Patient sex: F
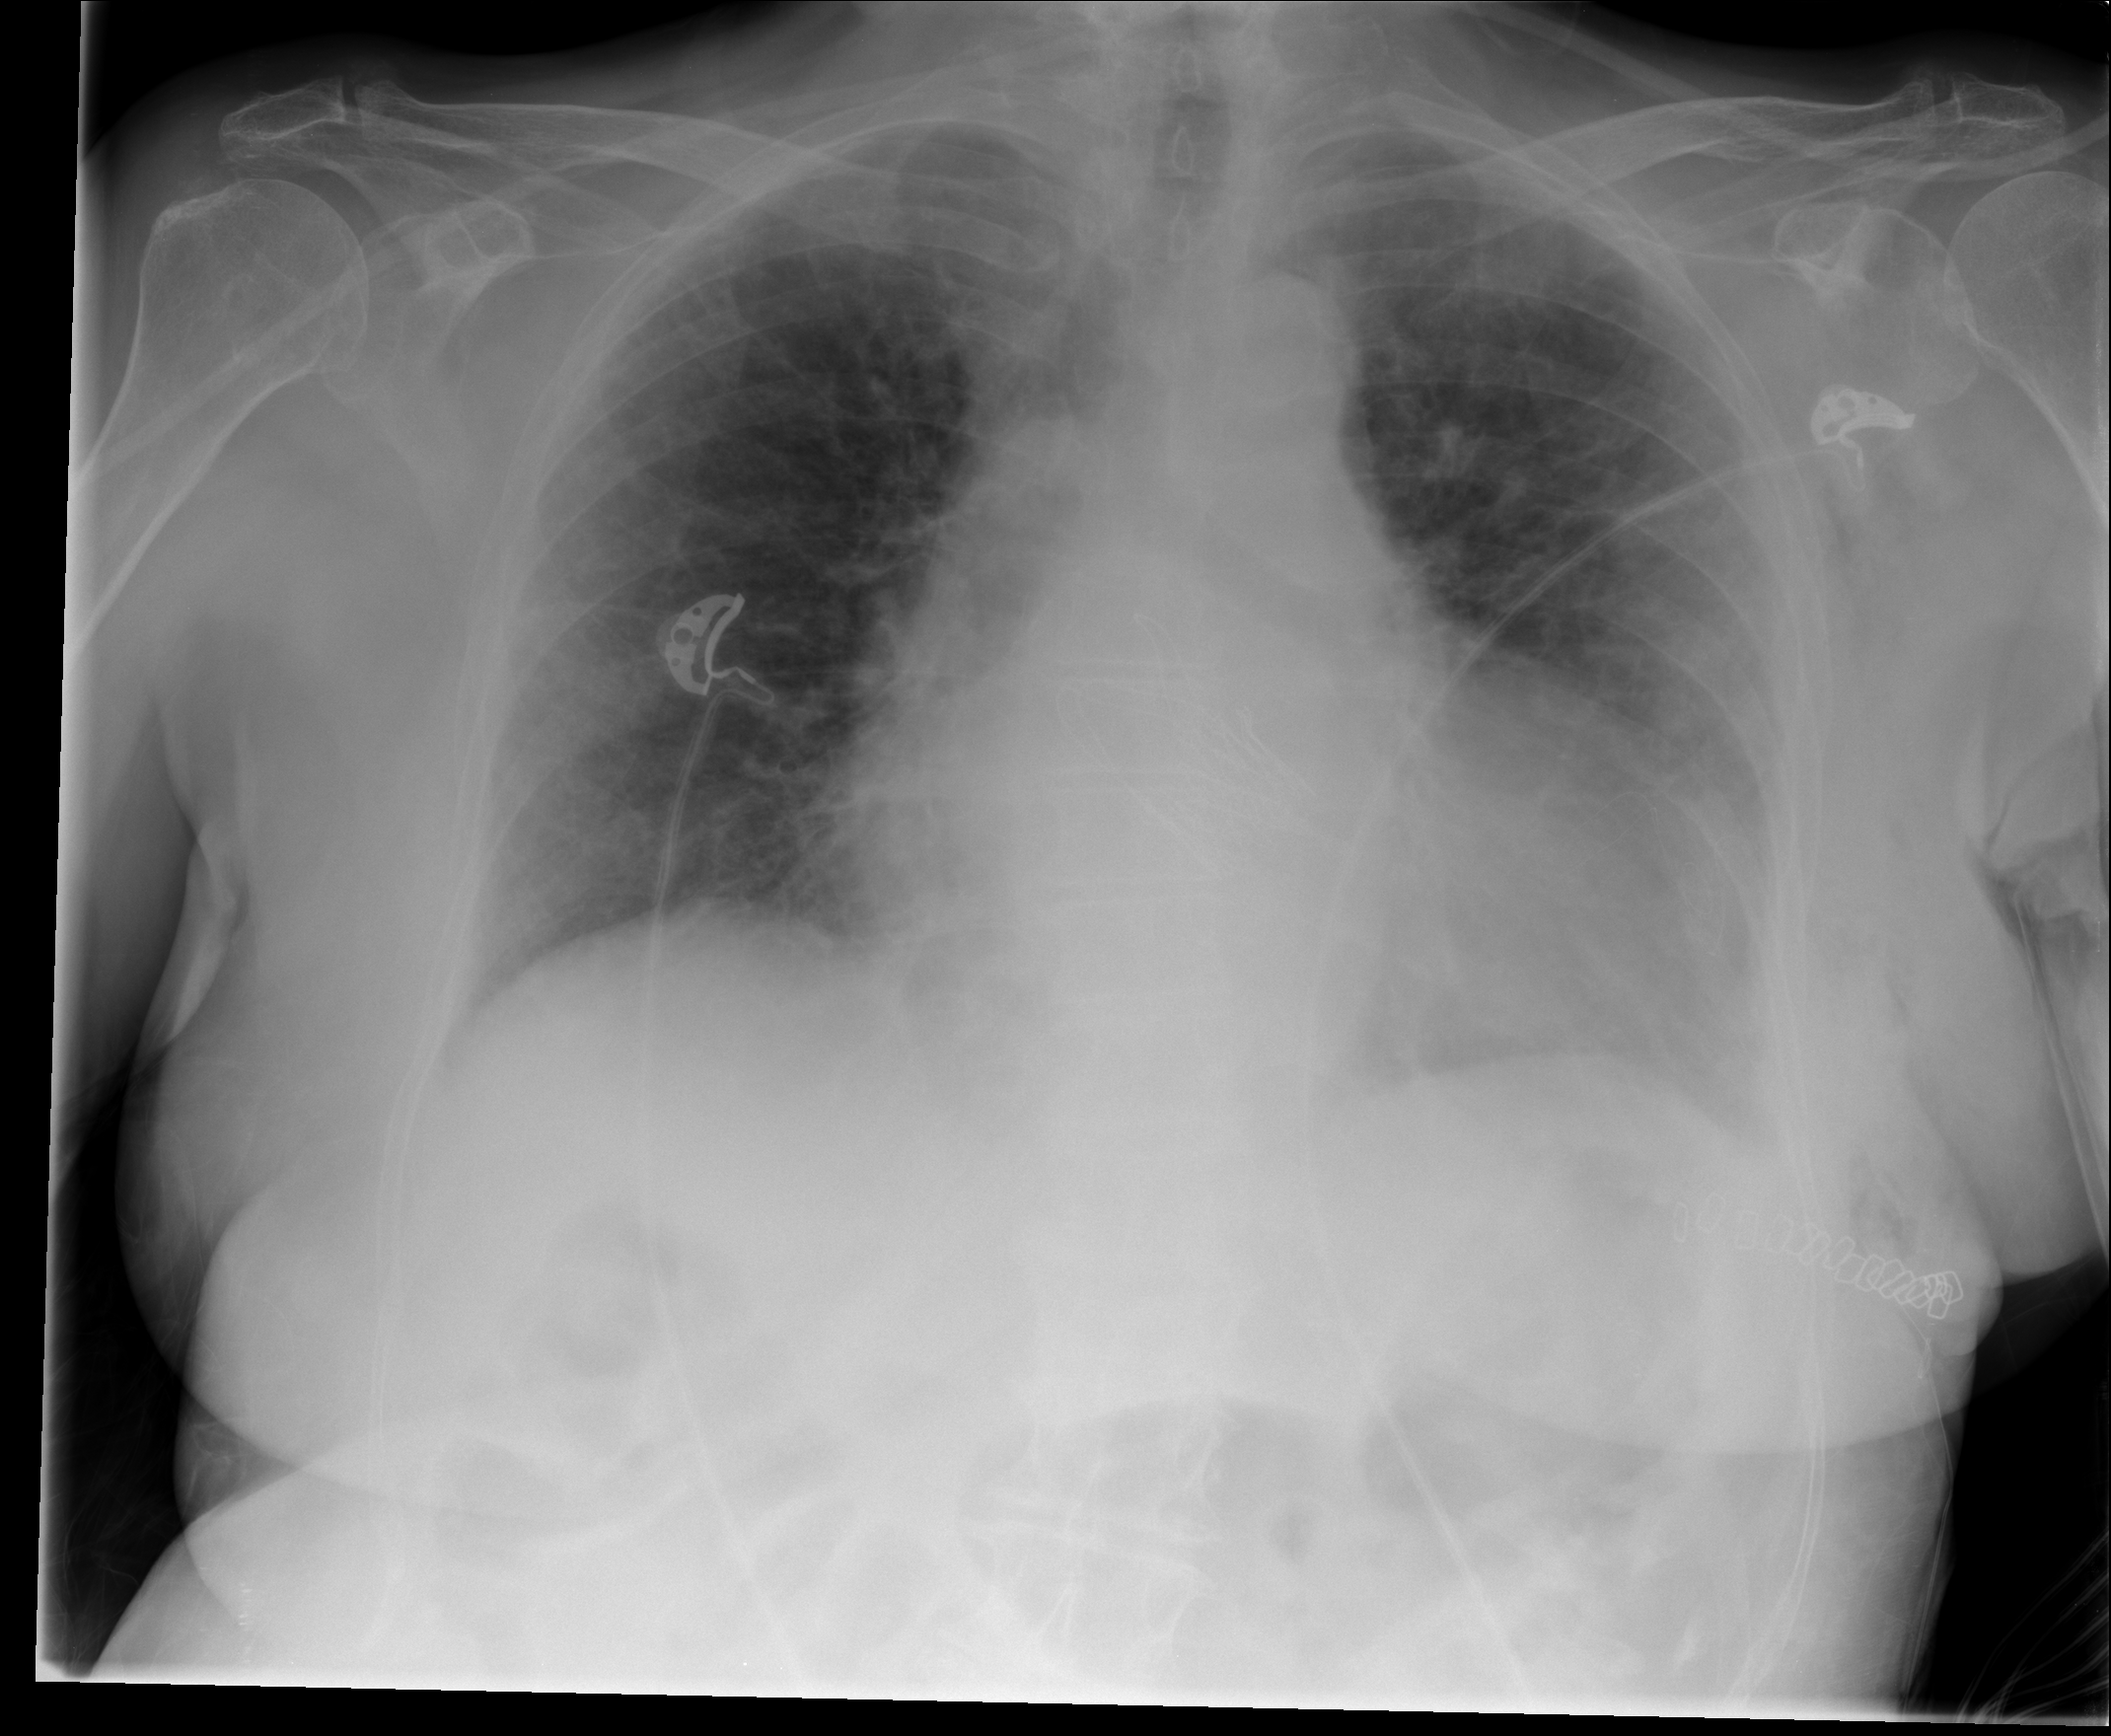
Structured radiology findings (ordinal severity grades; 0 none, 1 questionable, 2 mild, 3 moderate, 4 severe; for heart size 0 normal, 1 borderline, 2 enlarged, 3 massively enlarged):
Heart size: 2
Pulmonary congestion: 1
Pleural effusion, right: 0
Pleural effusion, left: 2
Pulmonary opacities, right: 0
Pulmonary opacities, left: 0
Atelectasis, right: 0
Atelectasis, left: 2